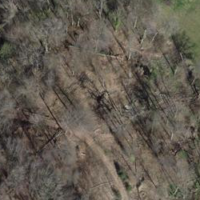
EUNIS habitat code: 41
Species observed at this site:
Tettigonia viridissima